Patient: sex F, age 71
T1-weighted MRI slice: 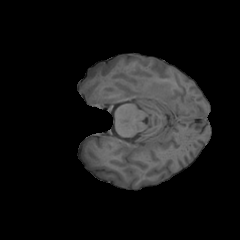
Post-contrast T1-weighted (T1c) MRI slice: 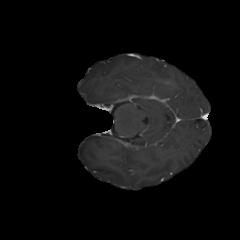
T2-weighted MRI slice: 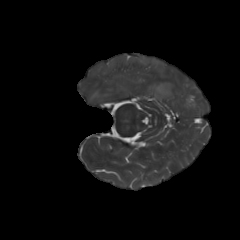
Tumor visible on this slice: yes
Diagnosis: Glioblastoma, IDH-wildtype
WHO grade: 4